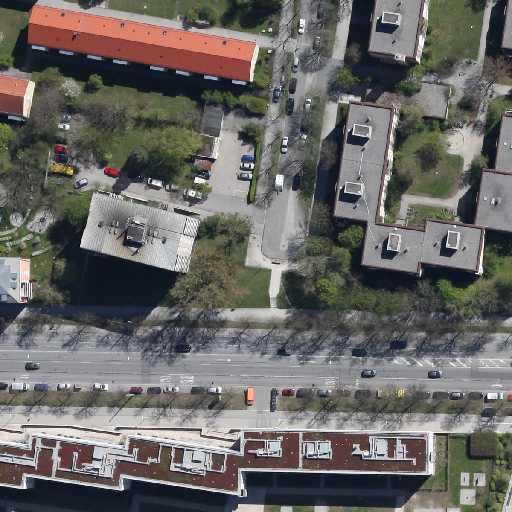
Referring expression: paved road